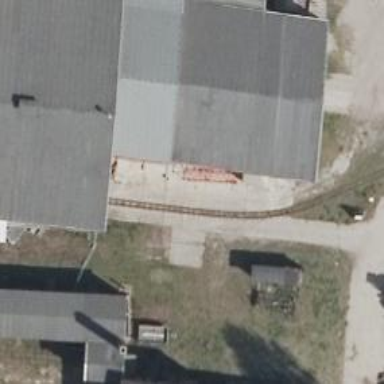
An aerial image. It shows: Preserved narrow-gauge railway.